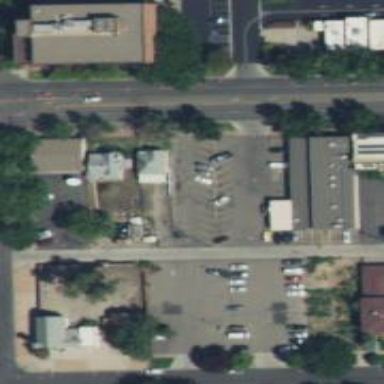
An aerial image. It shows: Parking space is available.